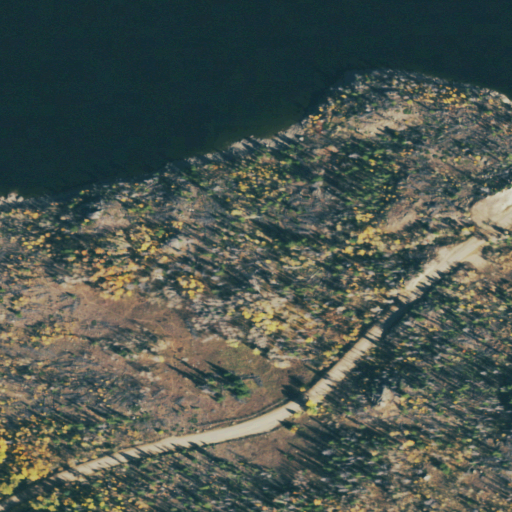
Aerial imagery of cape in Colorado named Inspiration Point containing evergreen forest, open water, deciduous forest, and grassland